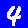
Digit: 4